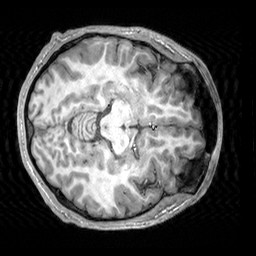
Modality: T1w
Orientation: axial
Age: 22
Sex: male
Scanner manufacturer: siemens
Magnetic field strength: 3 T
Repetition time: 2.3 s
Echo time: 0.00303 s